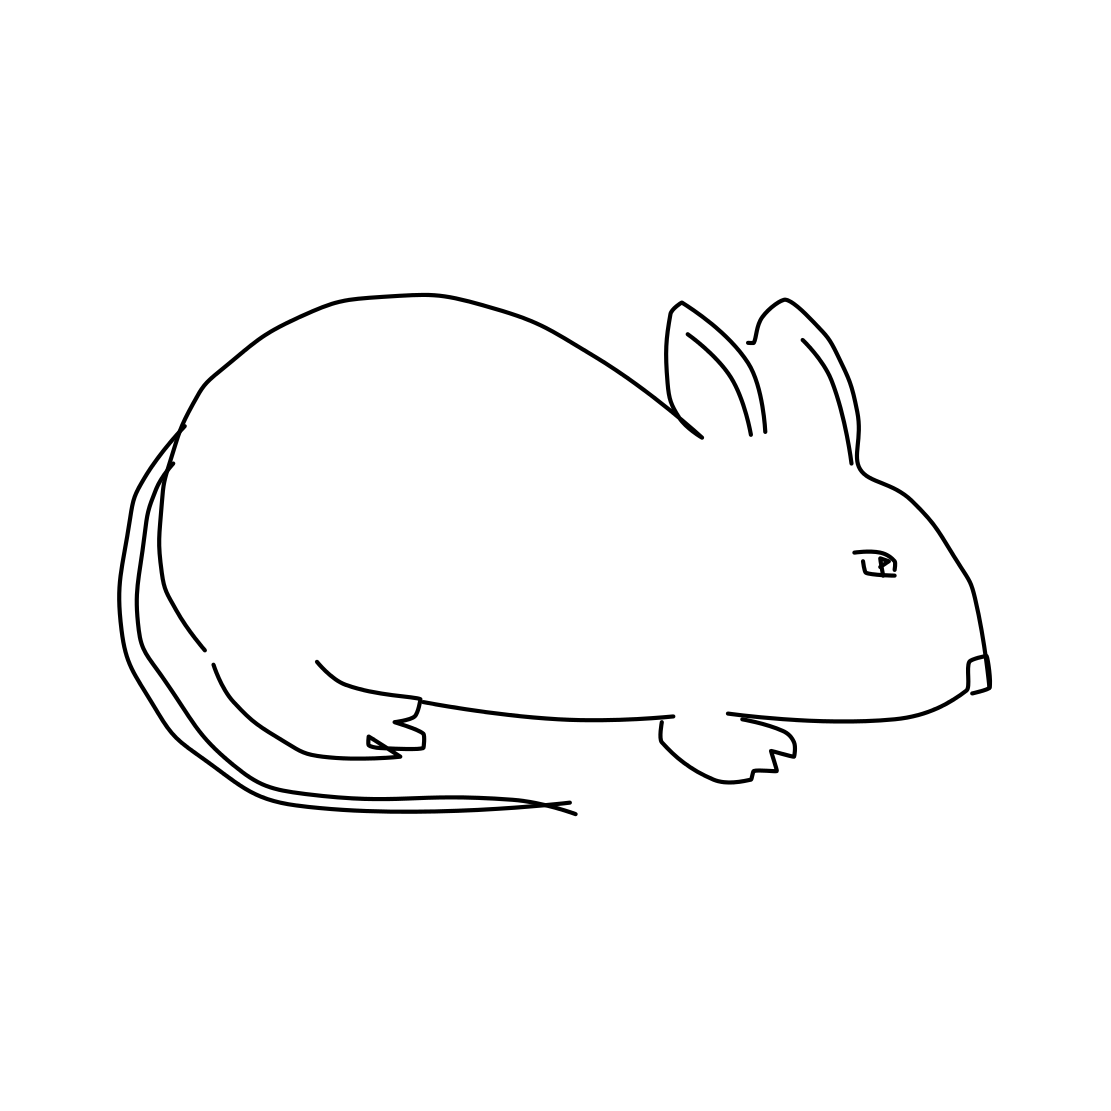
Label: mouse (animal)